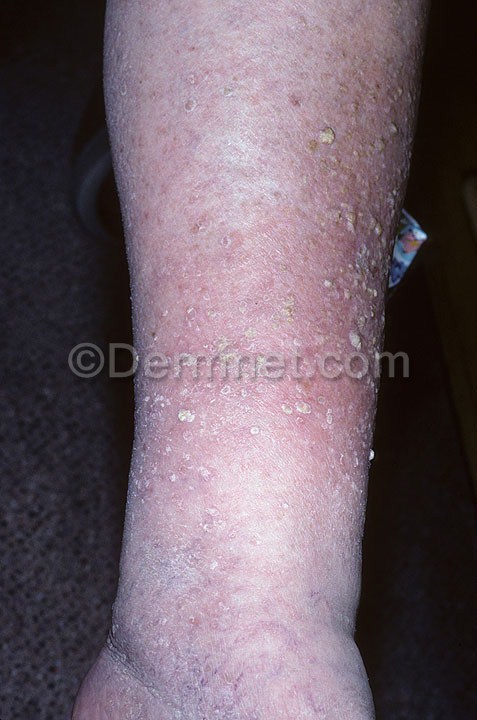
Disease: Eczema Photos